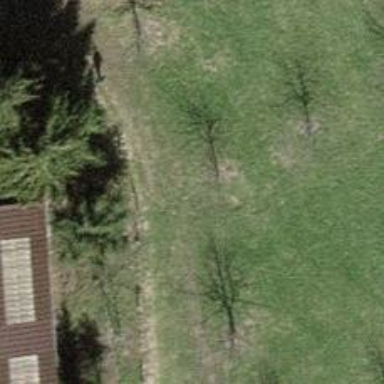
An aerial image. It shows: Fence is in the image.